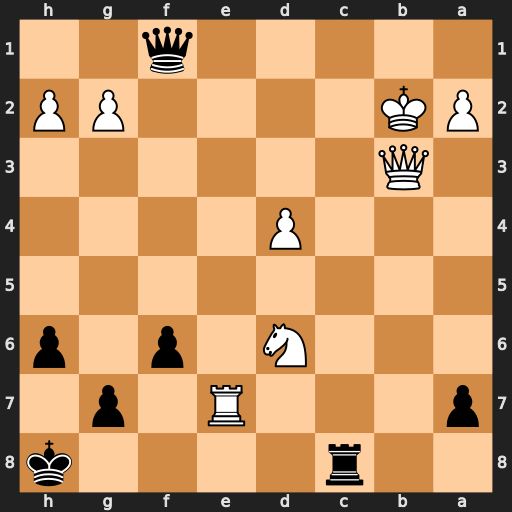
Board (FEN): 2r4k/p3R1p1/3N1p1p/8/3P4/1Q6/PK4PP/5q2
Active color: b
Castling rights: -
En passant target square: -
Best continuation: Qc1#